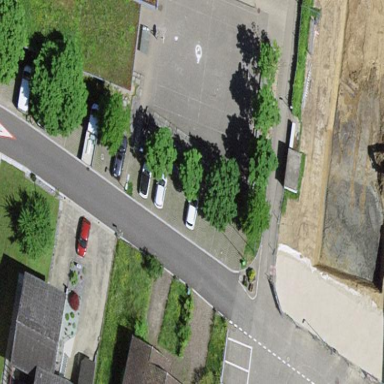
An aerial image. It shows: Parking area with surface.